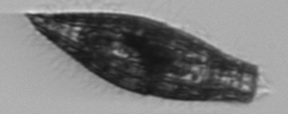
Label: Tiarina_fusus